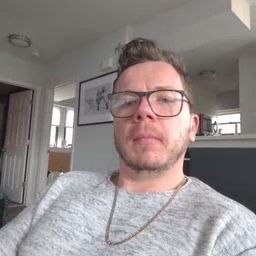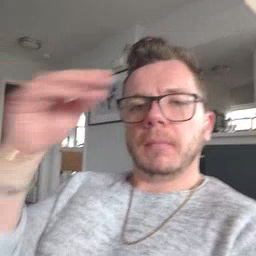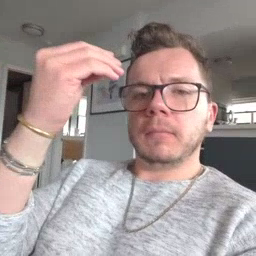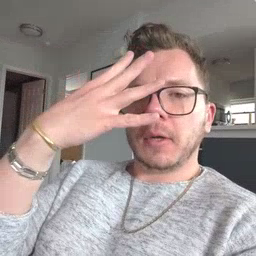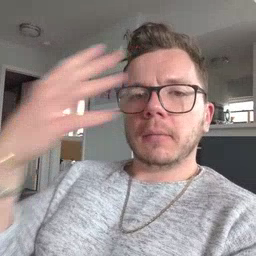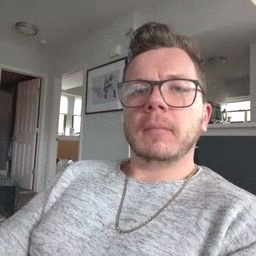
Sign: sun